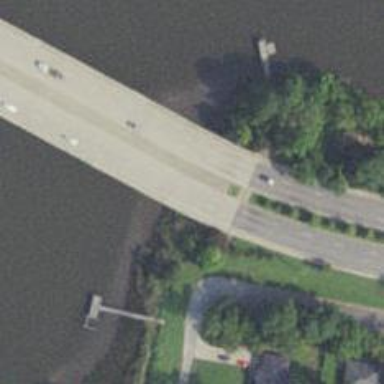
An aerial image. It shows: Primary highway crossing over bridge.